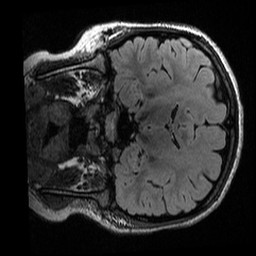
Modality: T2w
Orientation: coronal
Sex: female
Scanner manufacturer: ge
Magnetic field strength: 3 T
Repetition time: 6 s
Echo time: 0.1258 s